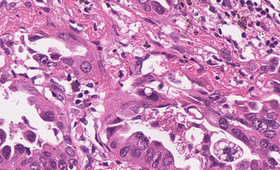
Tumor epithelial tissue: yes
Tumor-associated stroma tissue: yes
Normal tissue: no